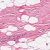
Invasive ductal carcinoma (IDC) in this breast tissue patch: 0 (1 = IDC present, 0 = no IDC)